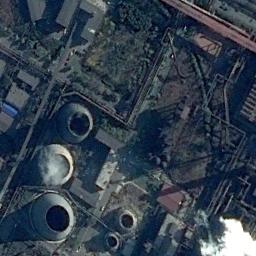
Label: thermal_power_station